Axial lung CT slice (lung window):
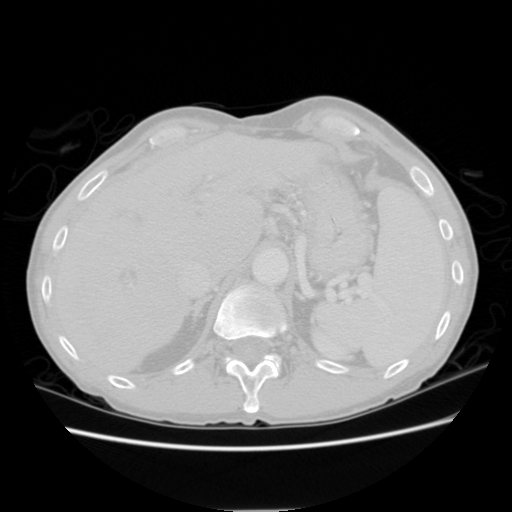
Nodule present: no